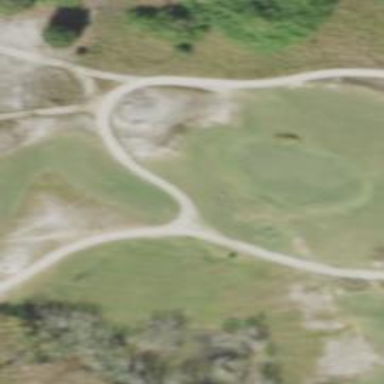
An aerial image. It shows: Pathway for golfing.